四年级 · 画法几何学
以 $\mathrm{O}_{1}$ 为顶点画出 $25^{\circ}$ 的角; 以 $\mathrm{O}_{2}$ 为顶点画出 $155^{\circ}$ 的角。

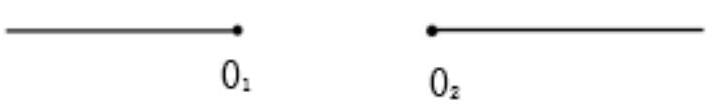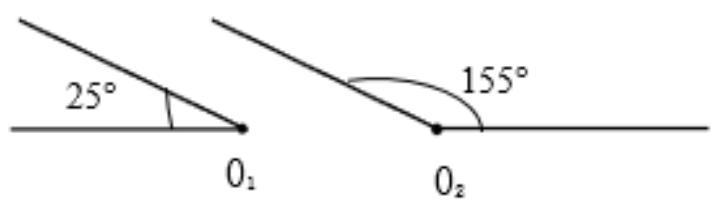
答案: 18. 答案:见详解

【分析】画角的步骤是：使量角器的中心和射线的端点重合, $0^{\circ}$ 刻度线和射线重合, 然后在量角器 $25^{\circ} 、 155^{\circ}$ 刻度线的地方点一个点, 最后以画出的射线的端点为端点, 通过刚画的点, 再画一条射线;依此画图即可。

【详解】

【点睛】熟练掌握用量角器画角的方法是解答此题的关键。